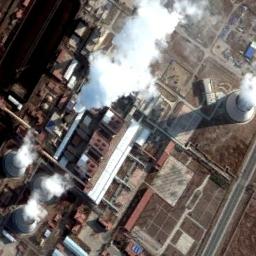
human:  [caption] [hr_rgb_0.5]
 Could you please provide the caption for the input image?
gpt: There are seven thermal power stations here, two of which are thinner and taller than others .

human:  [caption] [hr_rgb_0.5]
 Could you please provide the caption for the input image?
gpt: The thermal power station is next to some buildings with white mist above .

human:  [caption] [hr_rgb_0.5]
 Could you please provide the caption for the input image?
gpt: In the thermal power plant there are plants and machinery, Four cooling towers emit steam, and a chimney emits smoke .

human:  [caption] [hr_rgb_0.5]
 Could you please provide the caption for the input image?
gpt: There are many buildings of different shapes next to the thermal power station .

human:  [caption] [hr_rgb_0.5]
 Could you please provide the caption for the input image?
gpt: There are some buildings and pipelines on the thermal power station .